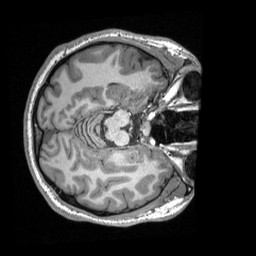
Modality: T1w
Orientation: axial
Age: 20
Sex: female
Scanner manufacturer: siemens
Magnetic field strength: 3 T
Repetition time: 2.3 s
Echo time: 0.00308 s